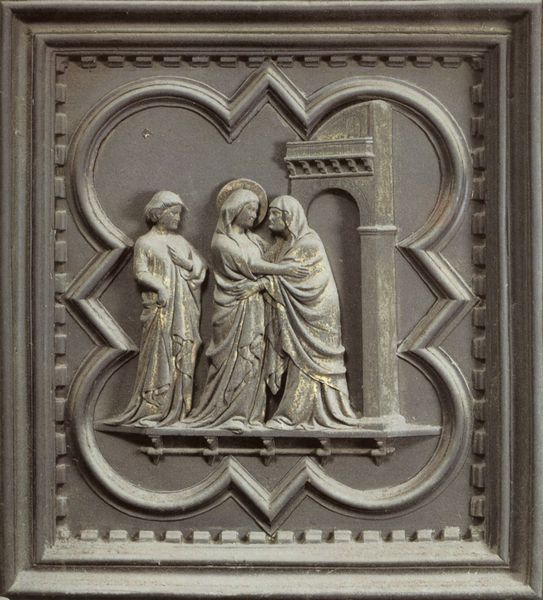
Titel: Südportal
Künstler: Andrea Pisano
Standort: Florenz, Baptisterium (EU - I - Toskana)
Schlagwörter: mann, frauen, tür, arme, falten, rahmen, stein, trauer, feld, gewand, relief, bogen, rand, figuren, metall, tor, portal, heiligenschein, florenz, elisabeth, maria, baptisterium, vierpass, msuter